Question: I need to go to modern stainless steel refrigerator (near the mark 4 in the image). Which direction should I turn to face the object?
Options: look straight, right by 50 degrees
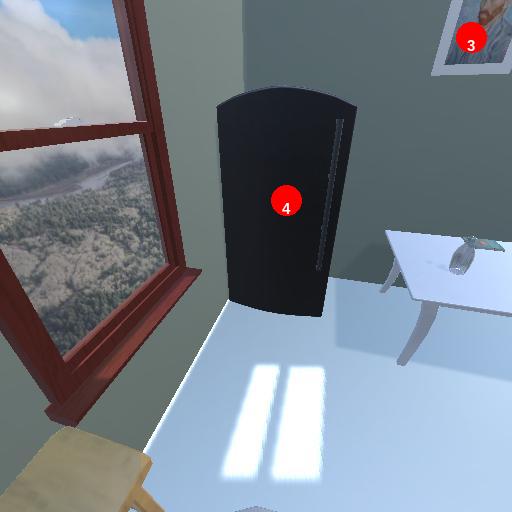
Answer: look straight